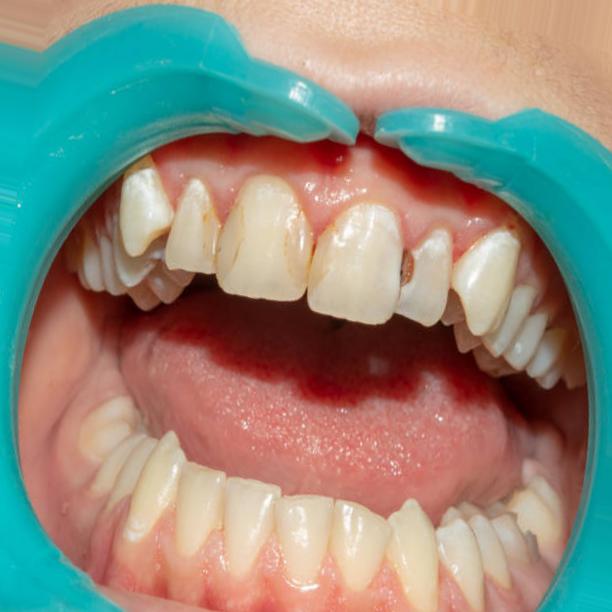
Condition: Caries